Question: I'm trying to solve a hacker rank challenge:
Given a string, s , of length n that is indexed from 0 to n-1 , print its even-indexed and odd-indexed characters as 2 space-separated strings. on a single line (see the Sample below for more detail)
link: <URL>
Error:

for example:
The input "adbecf" should output "abc def"
When I run python Visualizer my code seem to have the correct output.. but on hacker rank it's saying I have the wrong answer. Does anyone know what might be wrong with my code.
This is the code I tried -
'''
class OddEven:
def __init__(self, input_statement):
self.user_input = input_statement
def user_list(self):
main_list = list(user_input)
even = []
odd = []
space = [" "]
for i in range(len(main_list)):
if (i%2) == 0:
even.append(main_list[i])
else:
odd.append(main_list[i])
full_string = even + space + odd
return(full_string)
def listToString(self):
my_string = self.user_list()
return(''.join(my_string))
if __name__ == "__main__":
user_input = str(input ())
p = OddEven(user_input)
print(p.listToString())
'''
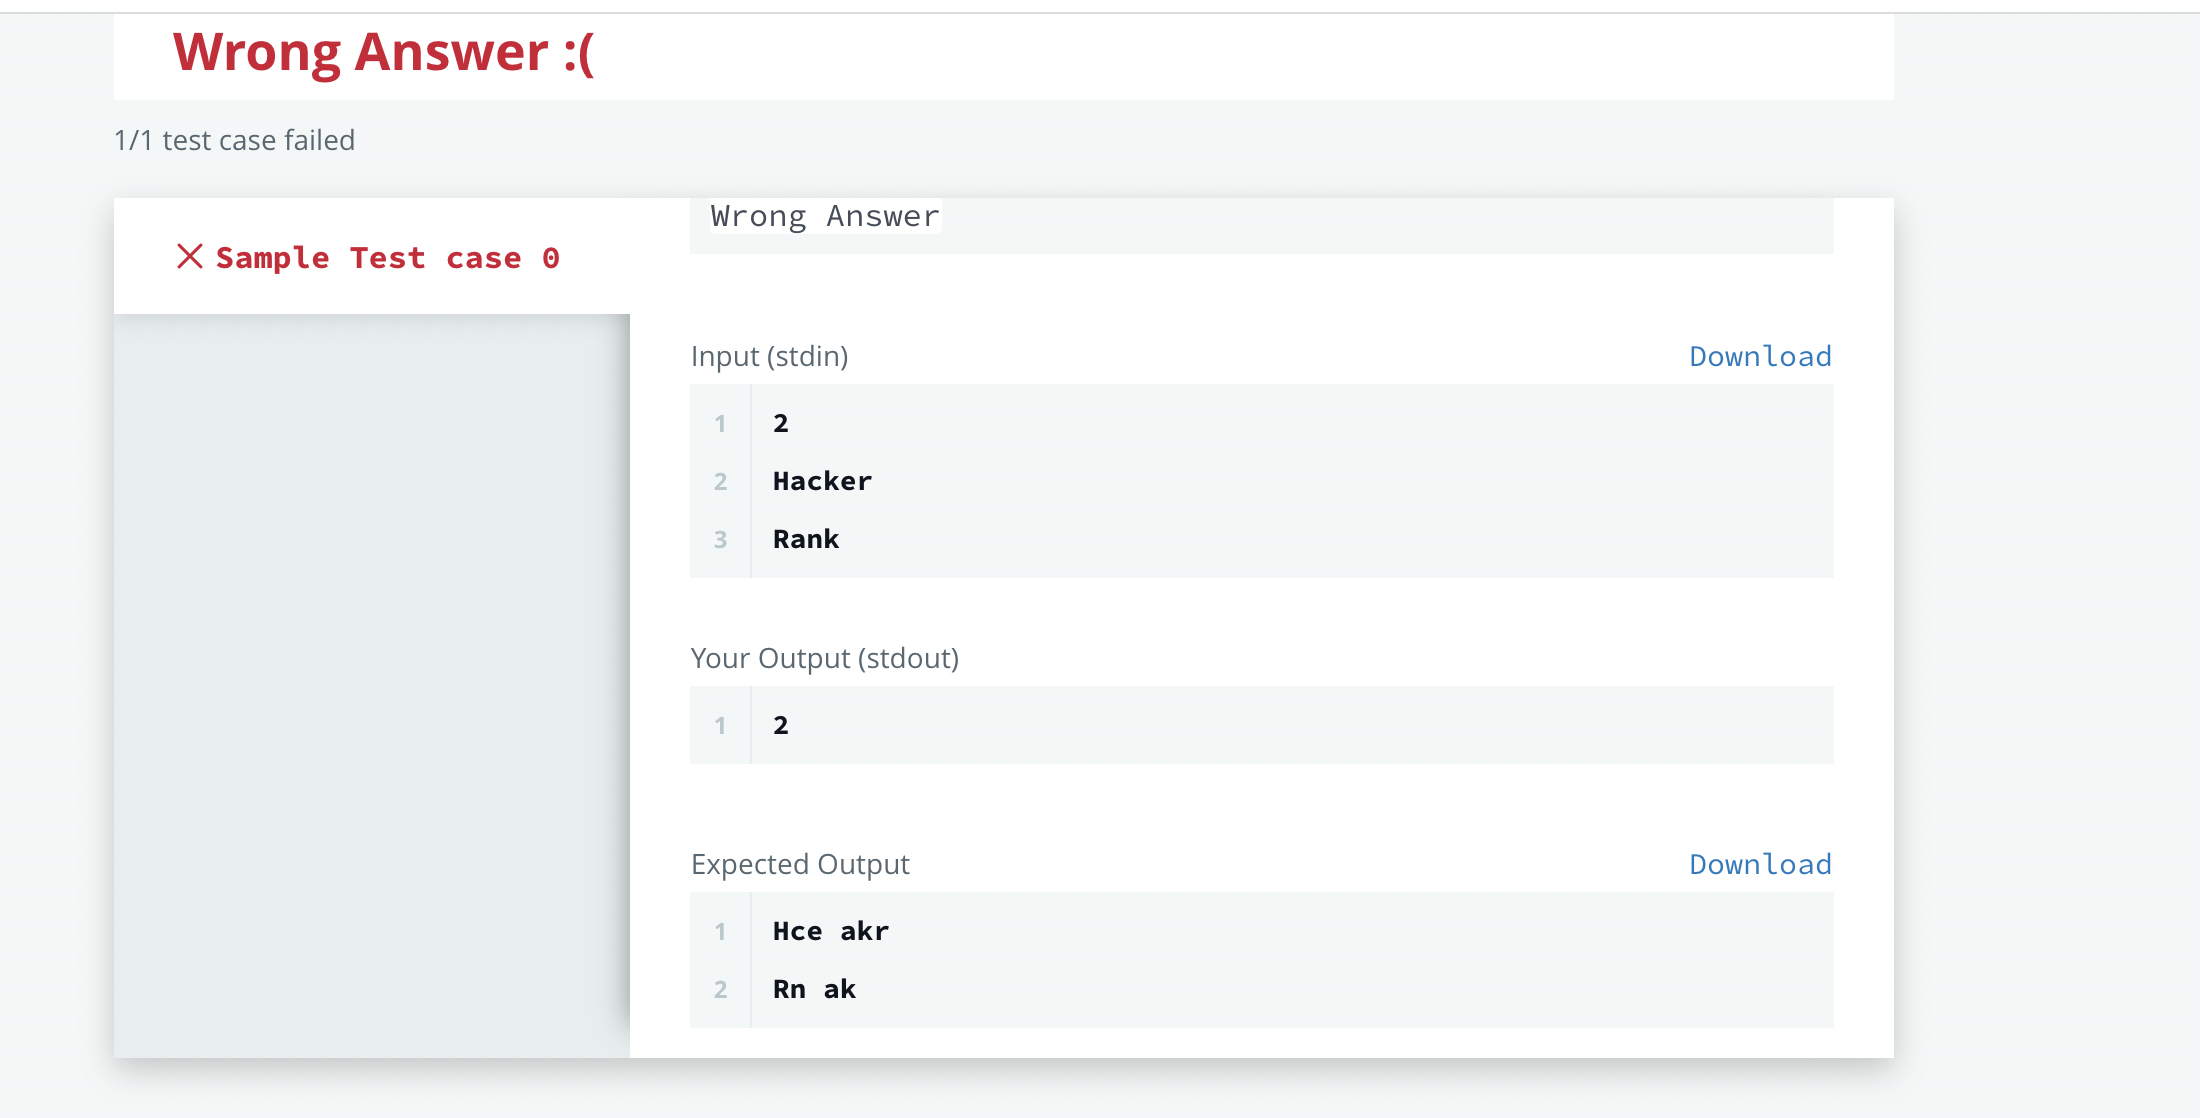
Answer: First of all, input is always string, you don't need to convert it here.
'''
user_input = str(input())
'''
Each line is provided to you as separate input. Number of strings equal to num in the first line. In this case 2, so...
'''
count = input()
for s in range(int(count)):
...
'''
'user_input' variable inside 'user_list' function should be accessed as 'self.user_input', it's a property of an object, which you pass to function as 'self'.
Also you can iterate over list directly.
Here:
'''
full_string = even + space + odd
'''
you're trying to concatenate list, which is not a good idea, you'll still get a list.
You can join list with separating them with some string using 'join' string method.
'''
' '.join(list1, list2, ..., listN)
'''
It's better do define 'odd' and 'even' as empty strings.
And then join them the using concatenation (+).
Here:
'''
if (i%2) == 0
'''
you don't have to compare with 0. Python will evaluate what's to the right from condition as True or False. So:
'''
if i % 2:
...
'''
There is simpler solution:
'''
def divide(self):
odd = even = ''
for i, c in enumerate(self.user_input):
if i % 2:
odd += c
else:
even += c
return even + ' ' + odd
'''